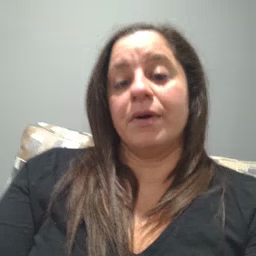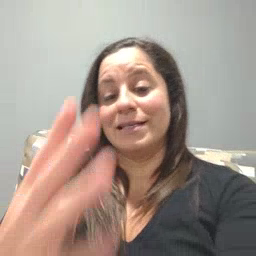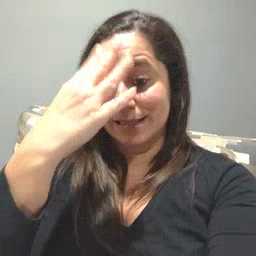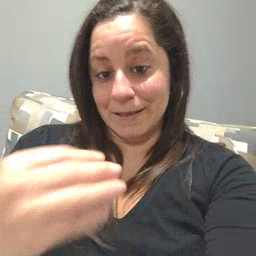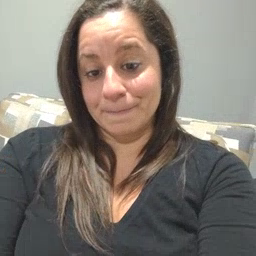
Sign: sleep